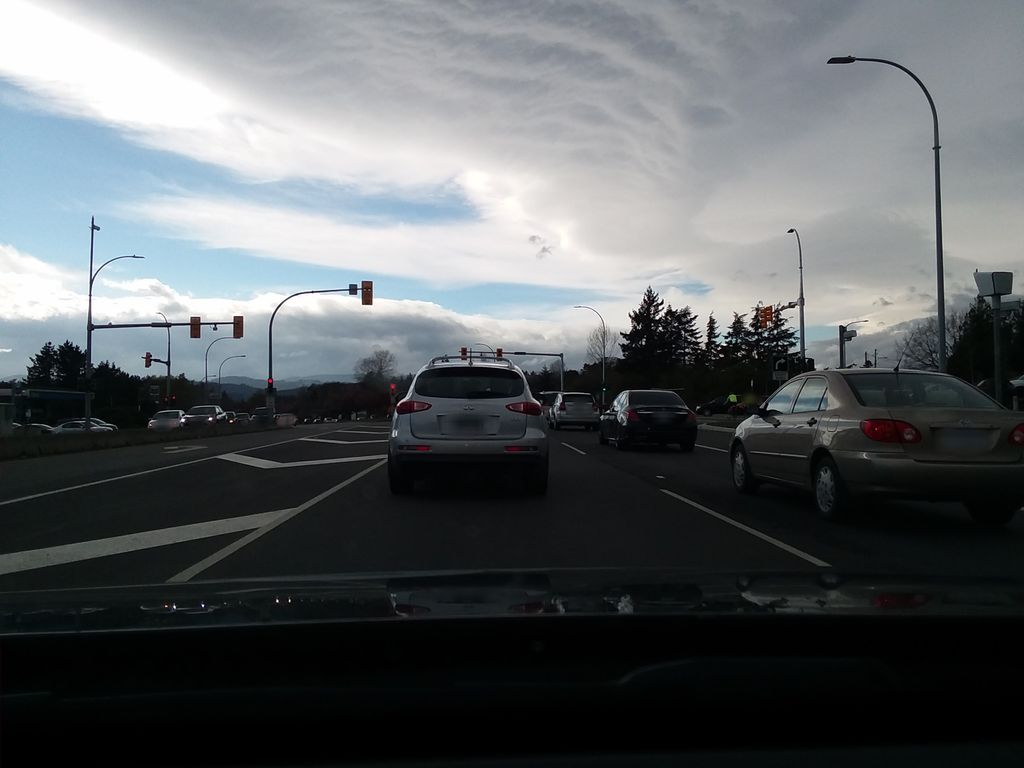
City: victoria